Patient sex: M
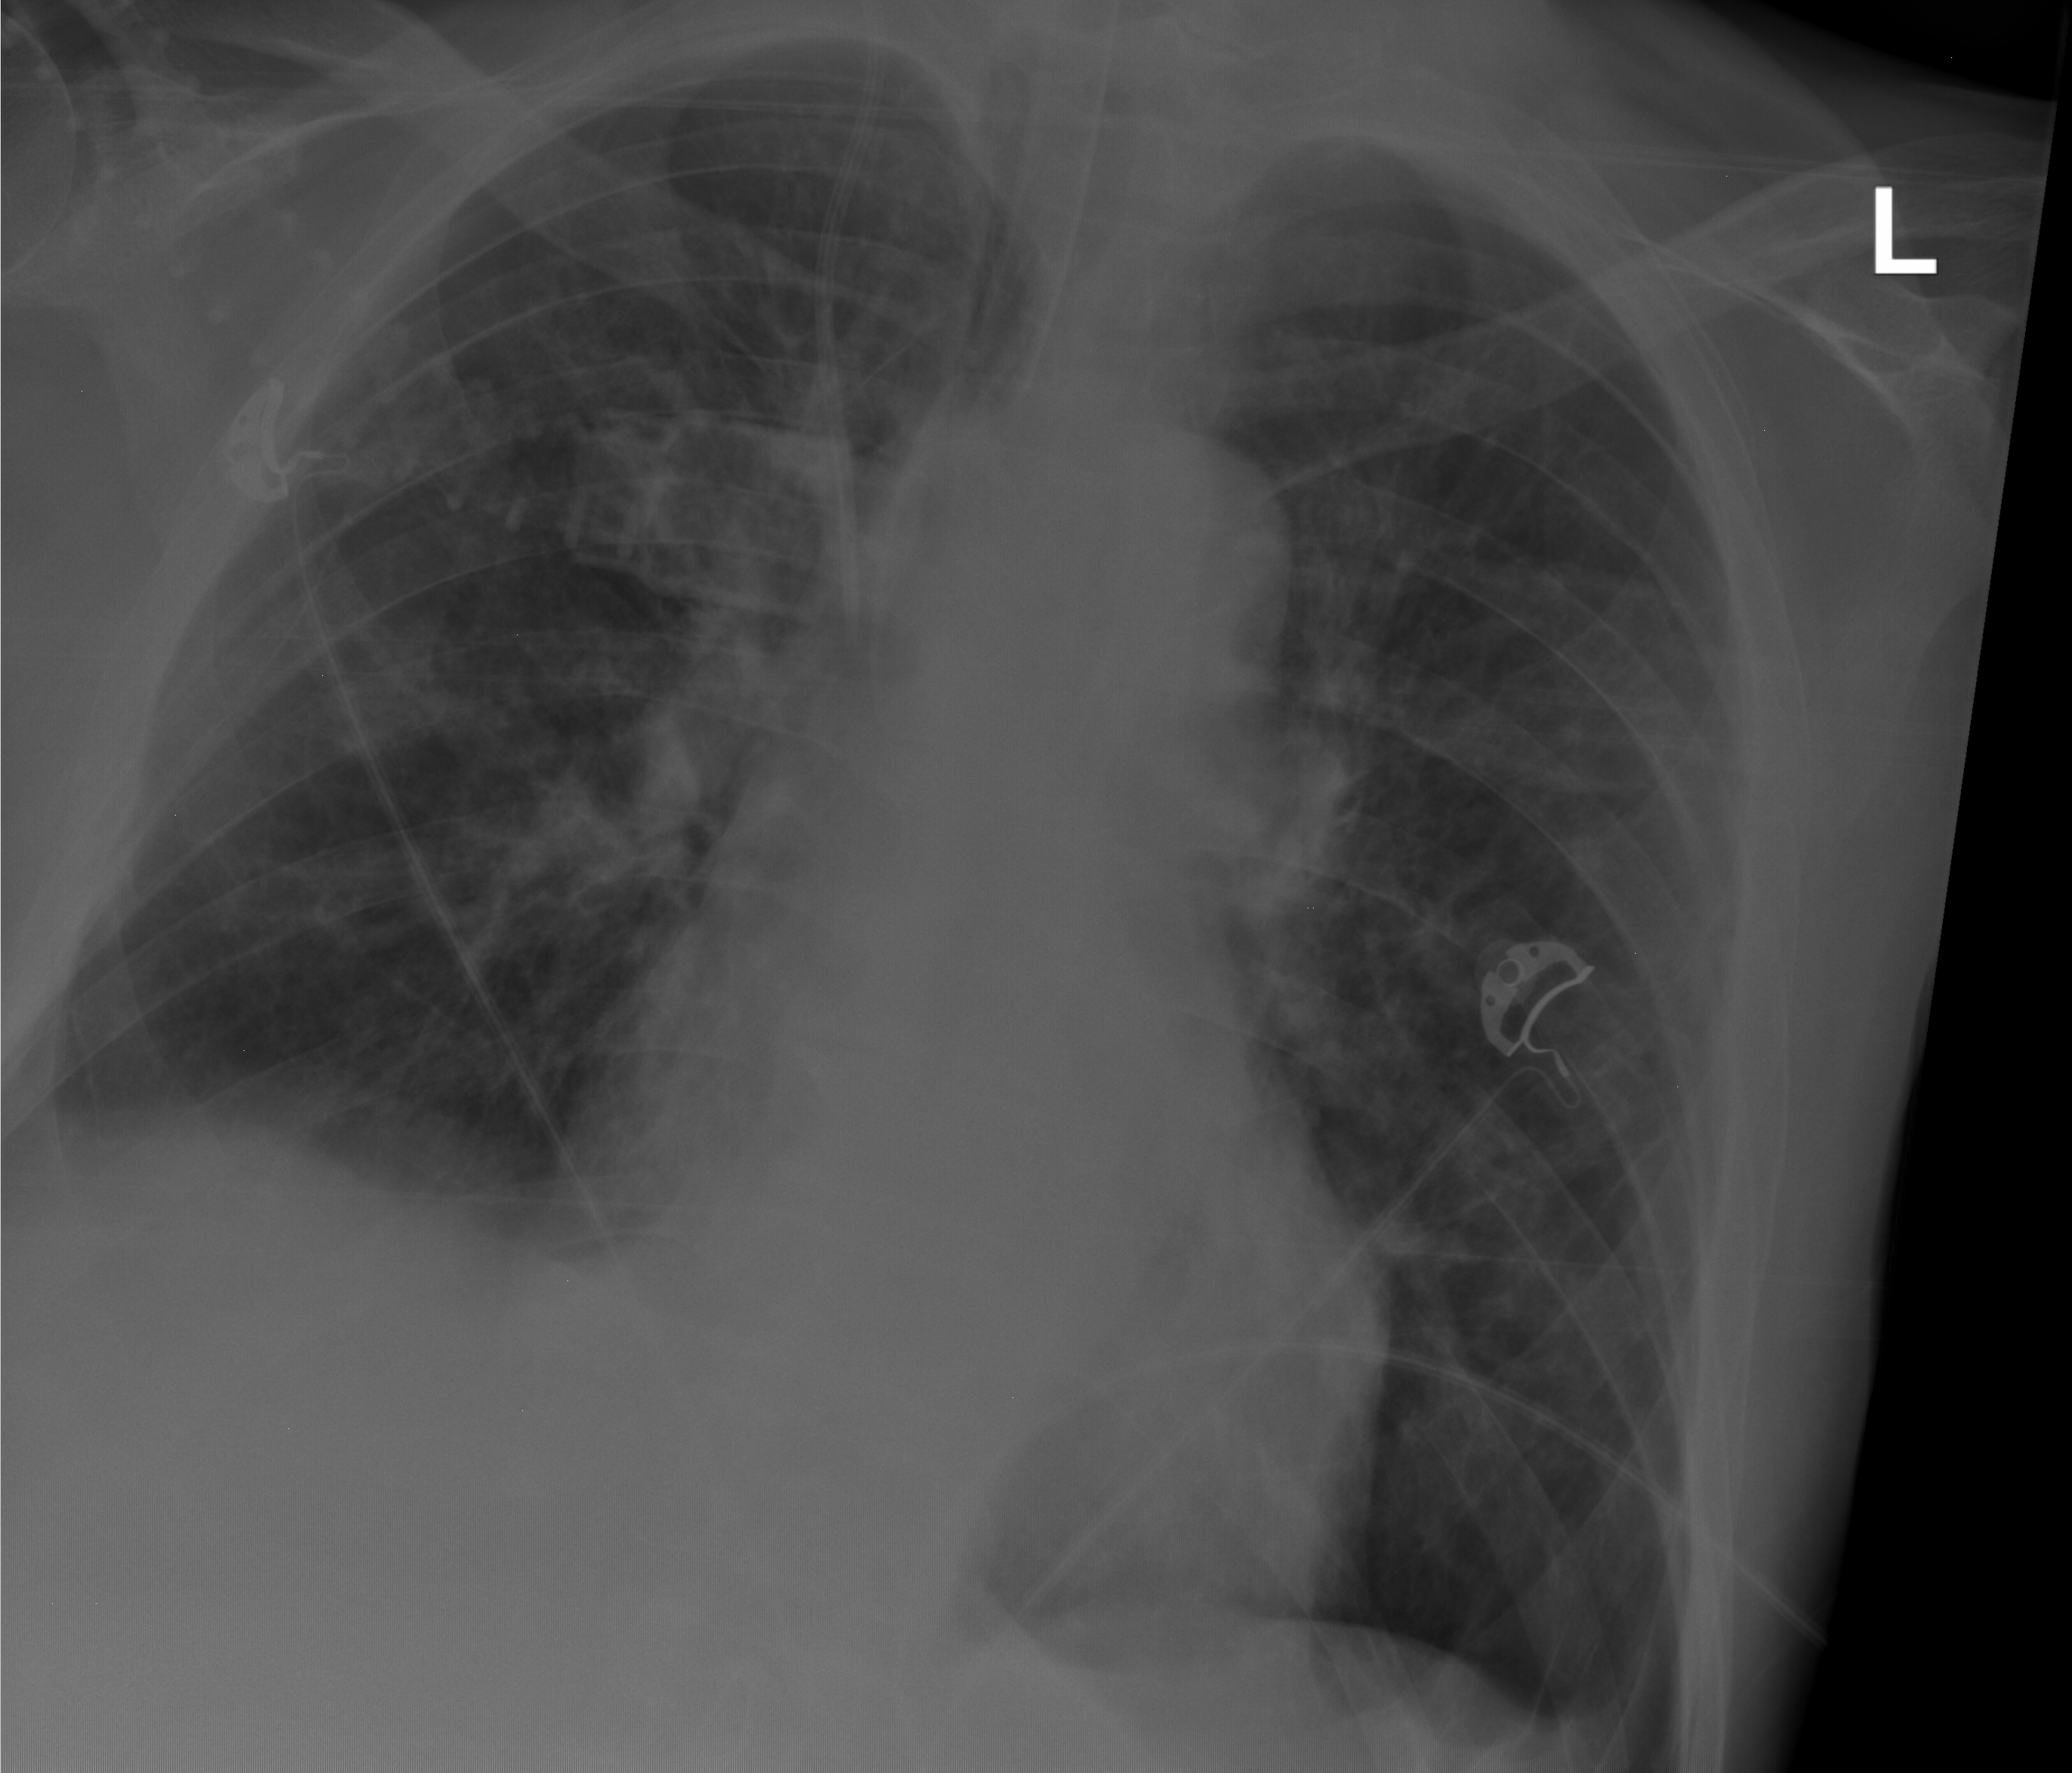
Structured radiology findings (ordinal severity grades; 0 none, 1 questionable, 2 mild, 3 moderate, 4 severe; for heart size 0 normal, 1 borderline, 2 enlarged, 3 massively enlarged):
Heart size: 1
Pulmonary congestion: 2
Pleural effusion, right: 0
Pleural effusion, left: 0
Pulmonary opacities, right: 2
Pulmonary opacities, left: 0
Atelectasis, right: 0
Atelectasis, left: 1